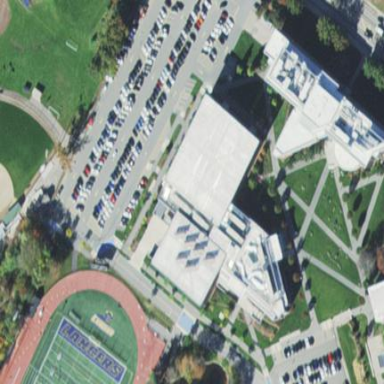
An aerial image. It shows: College building located within sports center.